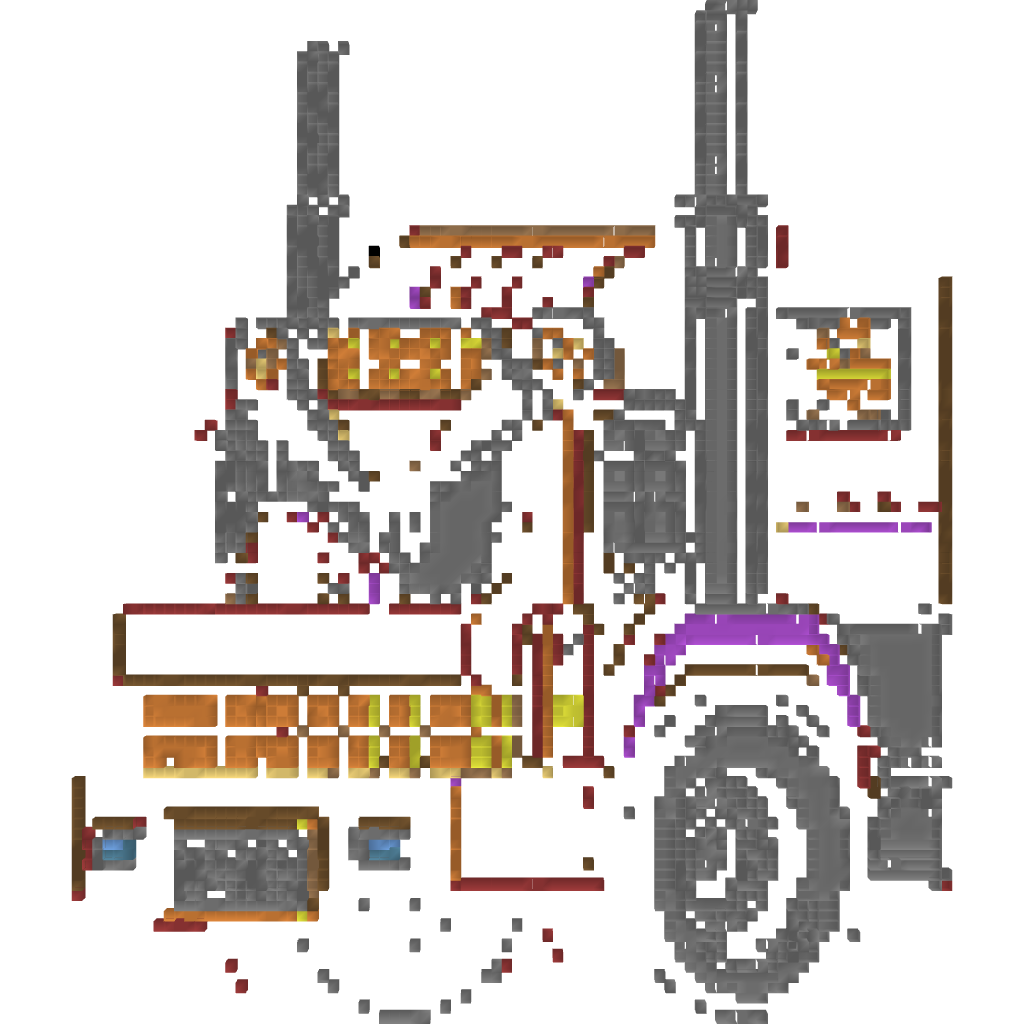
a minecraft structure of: Sisi Truck (ErnieCIII) bad low quality